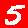
Digit: 5